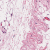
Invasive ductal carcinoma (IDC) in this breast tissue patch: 0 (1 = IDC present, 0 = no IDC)